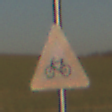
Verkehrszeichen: RadverkehrRechts
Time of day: SunriseSunset
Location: Outdoor (Nature)
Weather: PartlyCloudy
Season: NotSpecified
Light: Natural